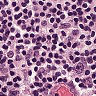
Metastatic tissue present: no